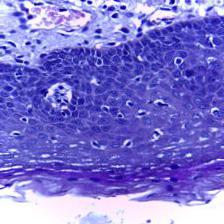
Diagnosis: Normal